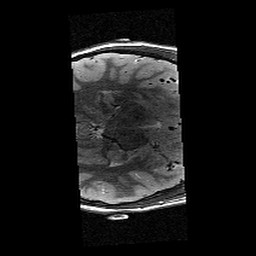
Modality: T2w
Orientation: axial
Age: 11
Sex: male
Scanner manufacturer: siemens
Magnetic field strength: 3 T
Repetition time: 9.23 s
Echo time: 0.067 s